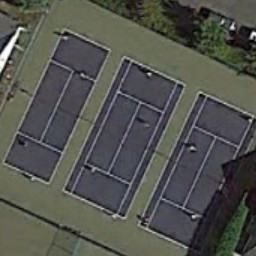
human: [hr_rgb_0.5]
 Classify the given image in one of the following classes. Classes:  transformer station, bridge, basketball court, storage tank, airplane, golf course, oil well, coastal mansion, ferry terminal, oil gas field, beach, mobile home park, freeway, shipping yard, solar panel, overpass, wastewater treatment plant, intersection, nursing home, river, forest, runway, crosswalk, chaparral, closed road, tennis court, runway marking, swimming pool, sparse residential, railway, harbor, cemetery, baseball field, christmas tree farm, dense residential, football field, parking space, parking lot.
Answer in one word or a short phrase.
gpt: tennis court